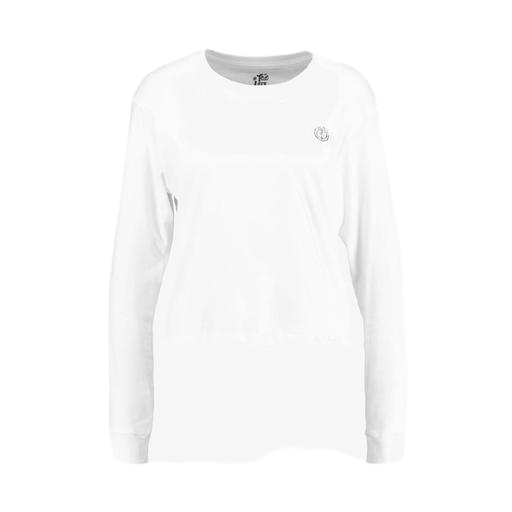
white women's long-sleeve top, white women's classic long-sleeve t-shirt, long-sleeve tee, white background